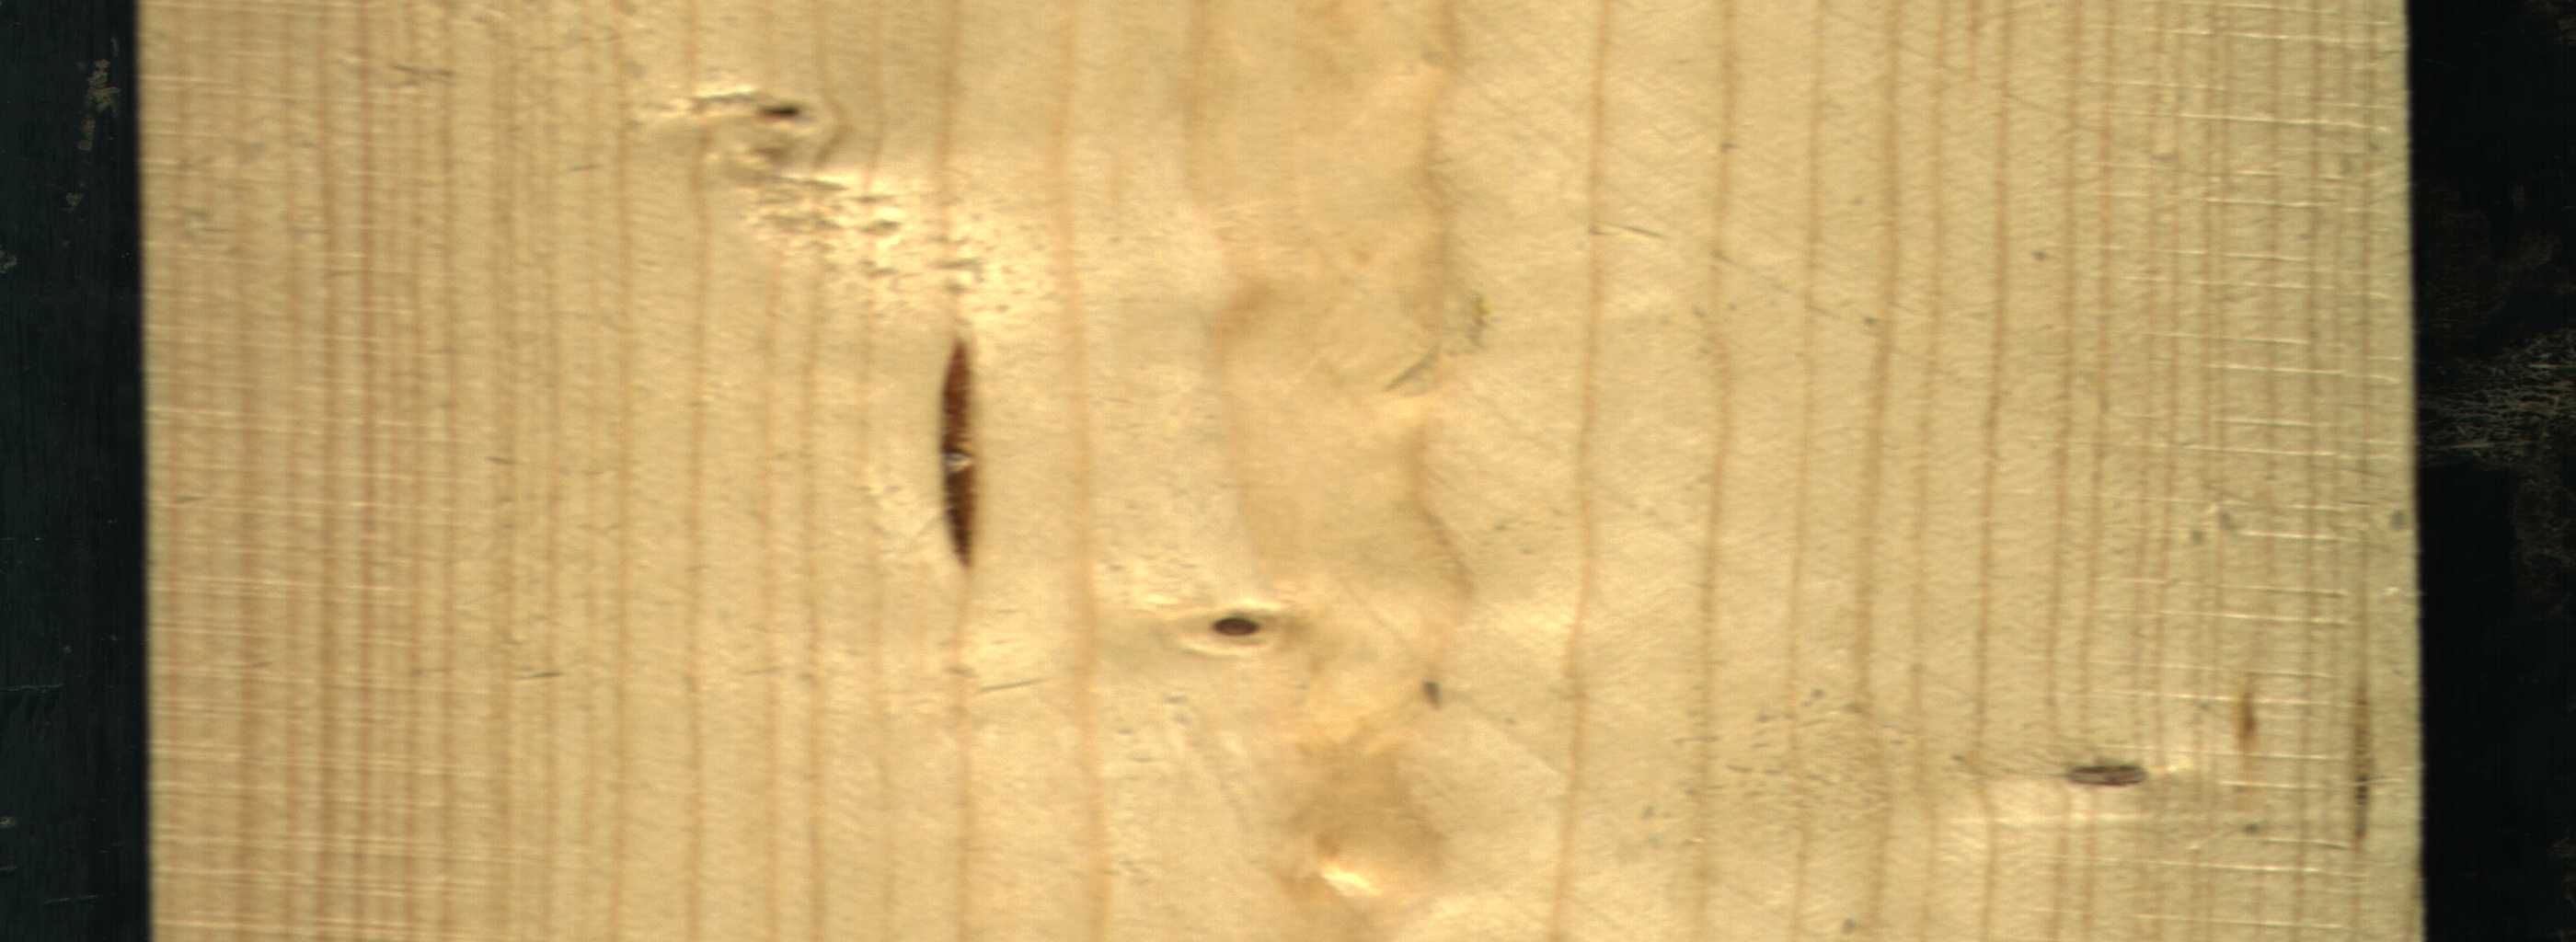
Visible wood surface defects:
resin
Live_Knot
Live_Knot
Live_Knot